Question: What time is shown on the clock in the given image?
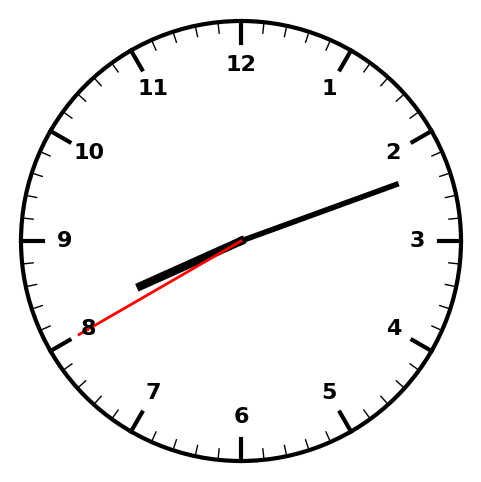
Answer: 08:11:40